Question: I want to put a click-able gift icon in the left of Listview like this...!
I googled never find any solution for this. . Any help or suggestion my dear Friends...
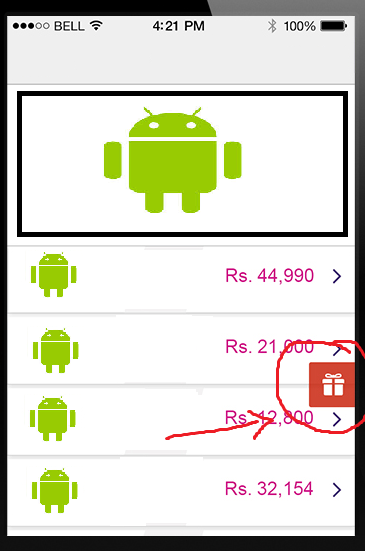
Answer: Use a 'FrameLayout':
'''
<FrameLayout
... >
<ListView
... />
<Button
android:layout_gravity="center_vertical|right"
... />
</FrameLayout>
'''